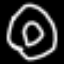
Label: donut